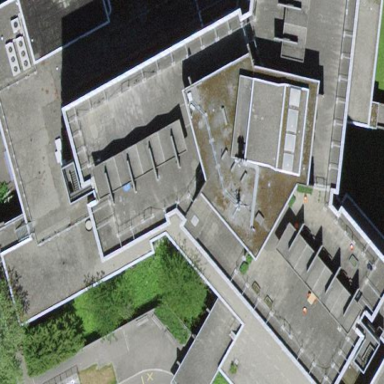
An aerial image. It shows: Public hospital building.